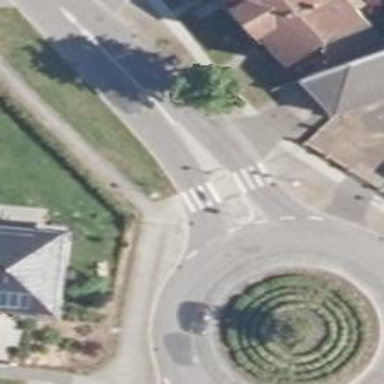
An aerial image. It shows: Uncontrolled zebra crossing with central island.